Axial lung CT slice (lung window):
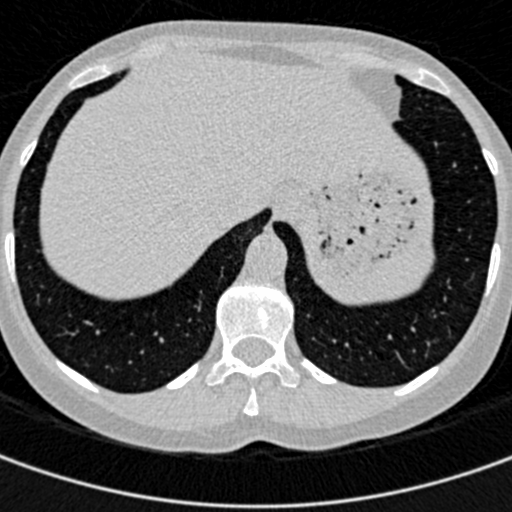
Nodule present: no